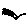
Label: bird